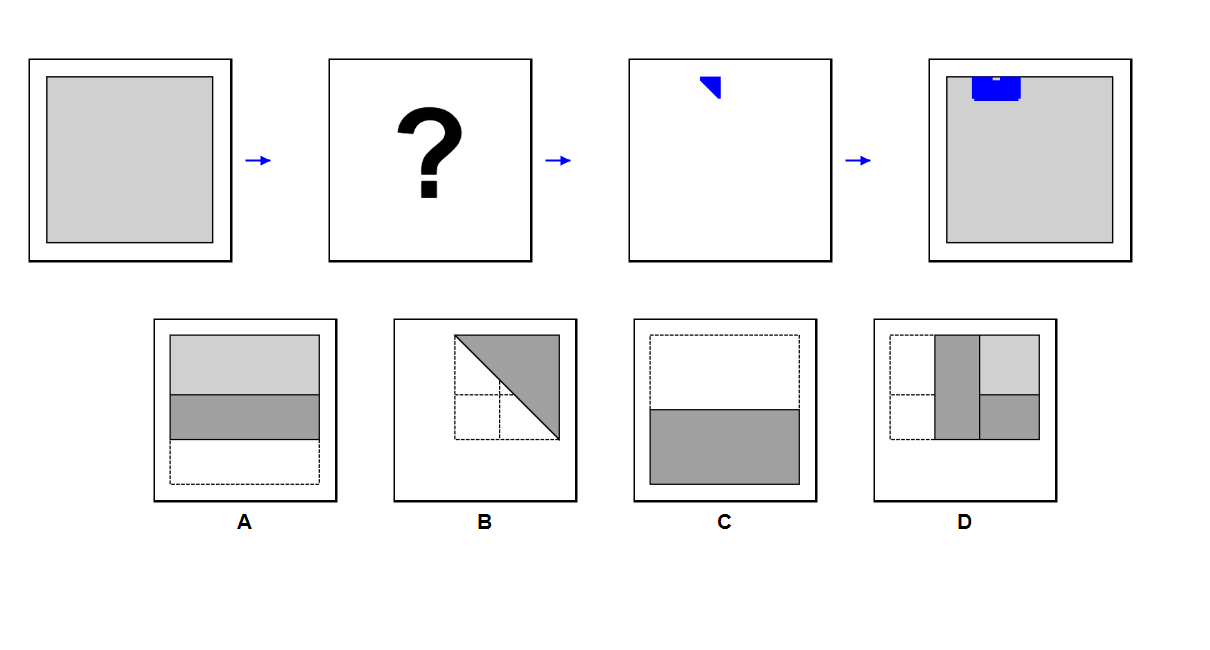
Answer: C